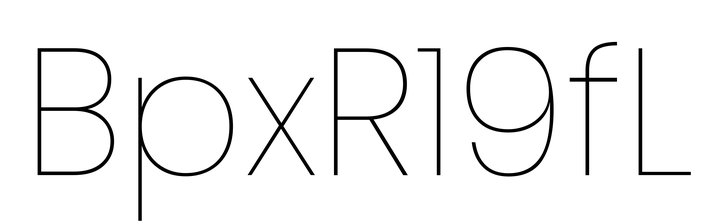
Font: Poppins-Thin